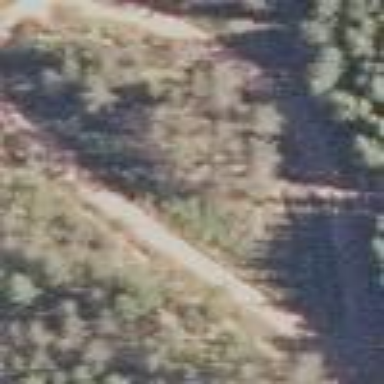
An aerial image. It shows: Unpaved track road.